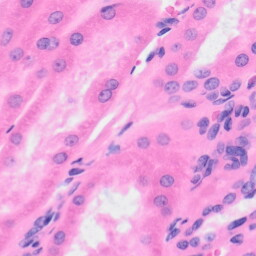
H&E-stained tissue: Kidney